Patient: sex F, age 58
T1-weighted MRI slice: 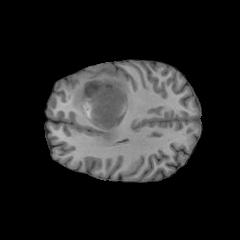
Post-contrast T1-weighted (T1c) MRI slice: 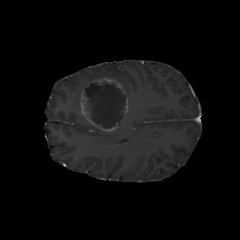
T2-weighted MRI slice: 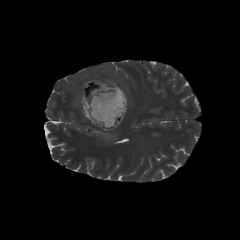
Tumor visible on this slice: yes
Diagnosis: Glioblastoma, IDH-wildtype
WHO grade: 4